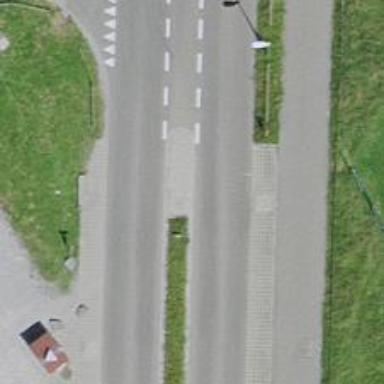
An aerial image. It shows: Bus stop with stop position for public transport.